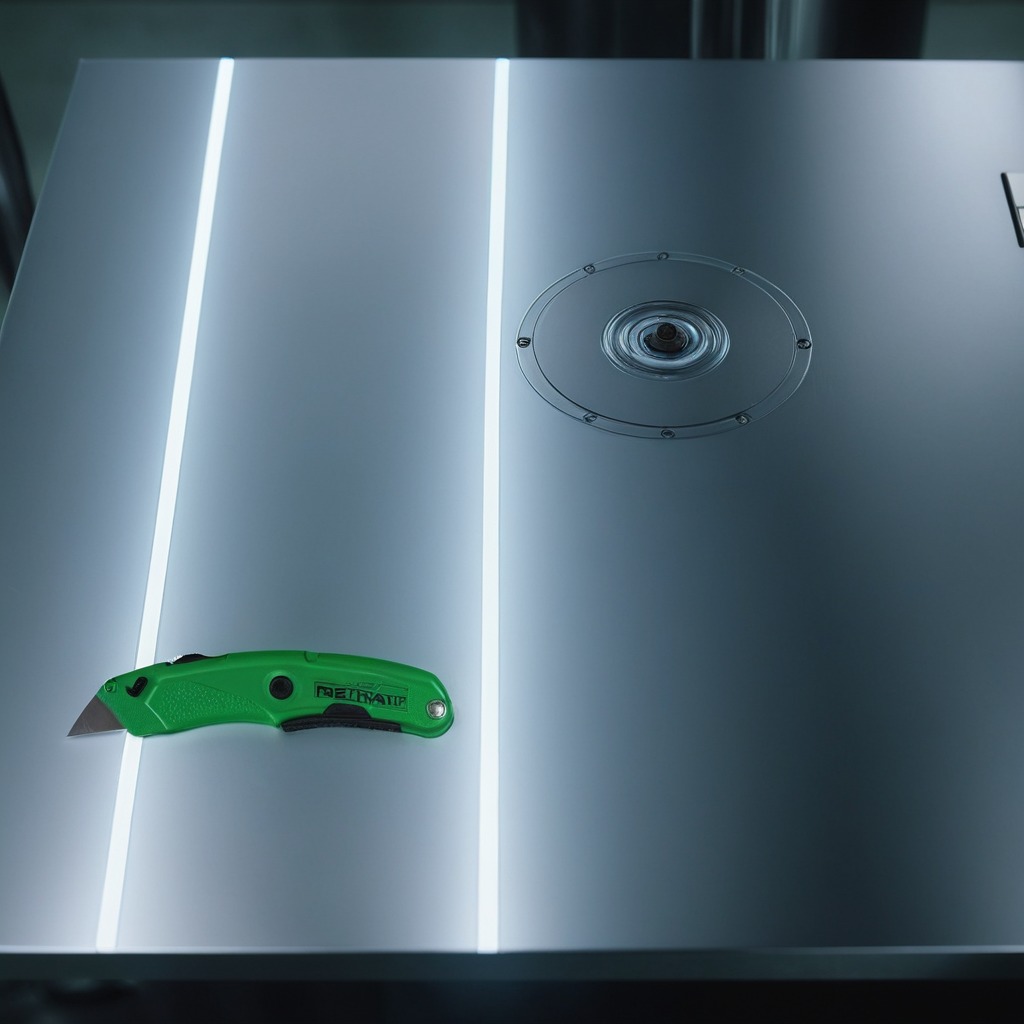
A utility knife is lying on a metal table in a machine shop under fluorescent lights.